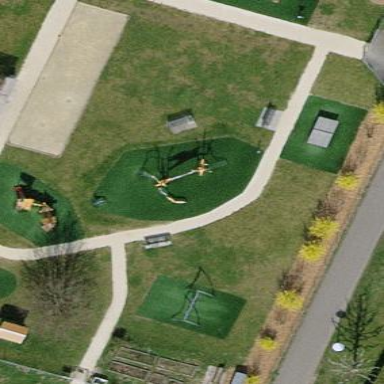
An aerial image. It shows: Playground area for leisure activities on the land.